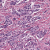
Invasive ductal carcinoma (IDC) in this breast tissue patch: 1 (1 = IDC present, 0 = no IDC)